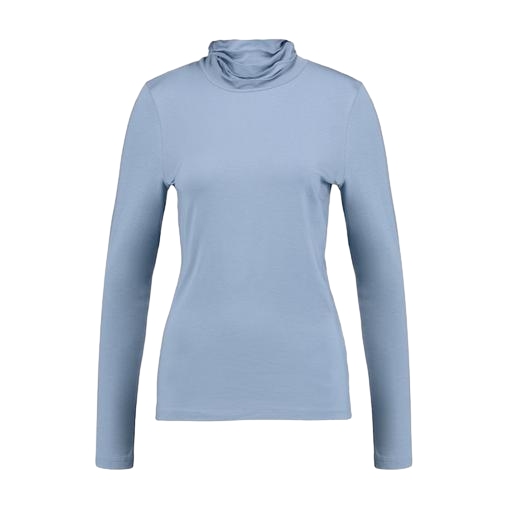
high-neck top, blue still long-sleeved top, blue oversized roll-neck top, white background